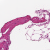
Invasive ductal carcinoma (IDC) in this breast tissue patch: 0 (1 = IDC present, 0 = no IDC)